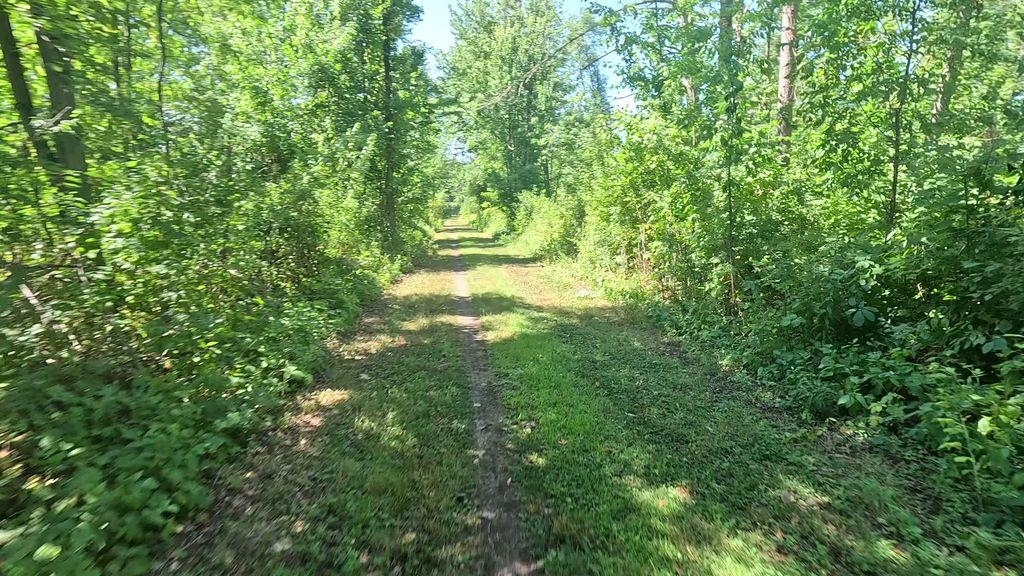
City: ottawa-gatineau